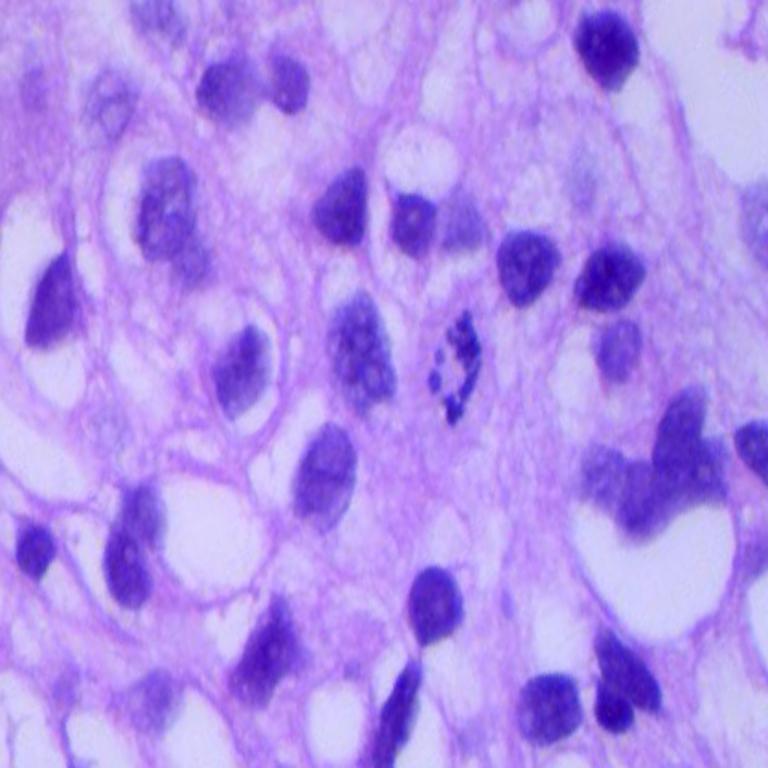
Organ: lung
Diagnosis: squamous carcinomas